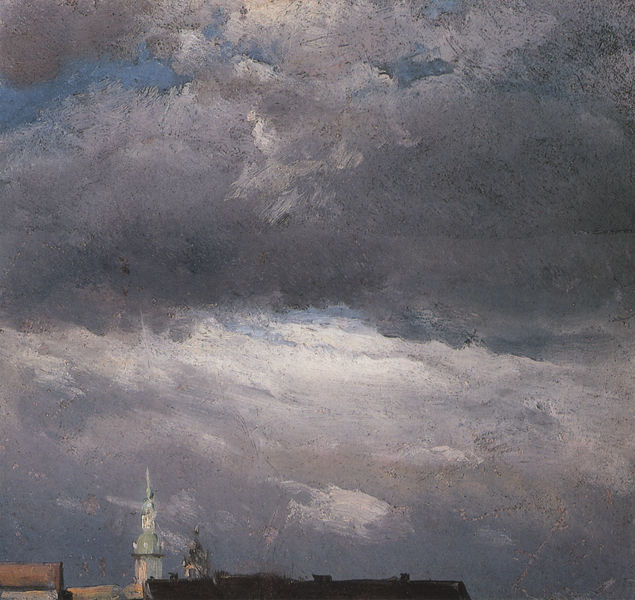
Titel: Wolkenstudie - Gewitterwolken über dem Schloßturm von Dresden
Künstler: Johan Christian Clausen Dahl
Standort: Berlin
Institution: Alte Nationalgalerie
Schlagwörter: blau, dunkel, gemälde, gewitter, himmel, schatten, weiß, wolken, grün, impressionismus, kirchturm, landschaft, ocker, stadt, abend, ausschnitt, bewegung, braun, frankreich, grau, hell, licht, schwarz, skizze, ölbild, blick, dach, gebäude, haus, rot, wolke, beige, malerei, barock, silber, spitze, bild, öl, horizont, häuser, mühle, natur, regenhimmel, wind, kirche, pastos, rauch, sonne, rosa, kamin, kamine, kirchturmspitze, schornstein, turm, turmspitze, statue, bewölkt, düster, ort, studie, schwer, fläche, dorf, dächer, schornsteine, farbe, herbst, kuppel, romantik, ölgemälde, sturm, stürmisch, turner, unwetter, wetter, duktus, detail, gris, stimmung, zinnen, kirchen, ortschaft, regen, kirch, kloster, türme, leuchtturm, gewitterwolken, wolkig, loch, blanc, kupfer, bedrohlich, pinsel, ölmalerei, hellgrau, regenwolken, blitz, fleckig, ciel, orange, peinture, opak, clocher, bleu, satteldächer, satteldach, imrpessionismus, dachfirst, toit, tum, hamburg, nuage, nuages, pinselführung, eglise, wolkenbruch, trist, laterne, tableau, tours, luken, tour, wolkenloch, kirchtum, toits, unheil, william turner, constable, sonnenloch, dahl, blechen, wolkenstudie, tusche, nuageux, etude de nuages, krichenturm, michl, srt, gouache, tempête, turmspitz, kirchtturm, frlicht, chemine, nor, eglises, pastös